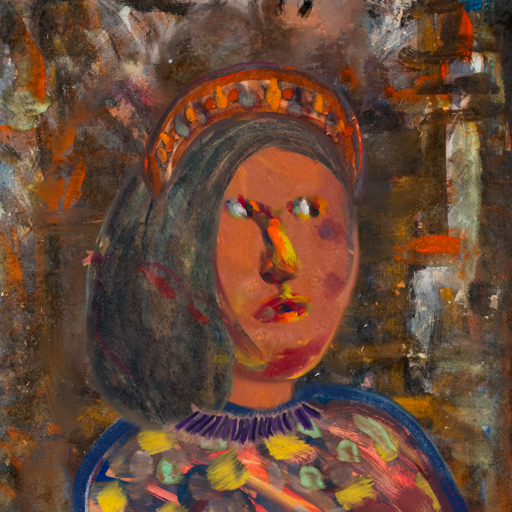
Background: GypsyQueen, Head And Neck Side: Mother_And_Son_Son, Face Side: An_Impression, Bust: Mother_And_Son_Mother, Hair Side: Gypsy_Mother, Head Accessory: Hypocrite, Second Necklace: Blank, Necklace: HillGirl, Baby: Blank